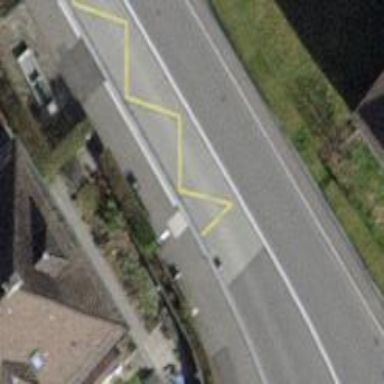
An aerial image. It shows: Platform for public transport and road usage.